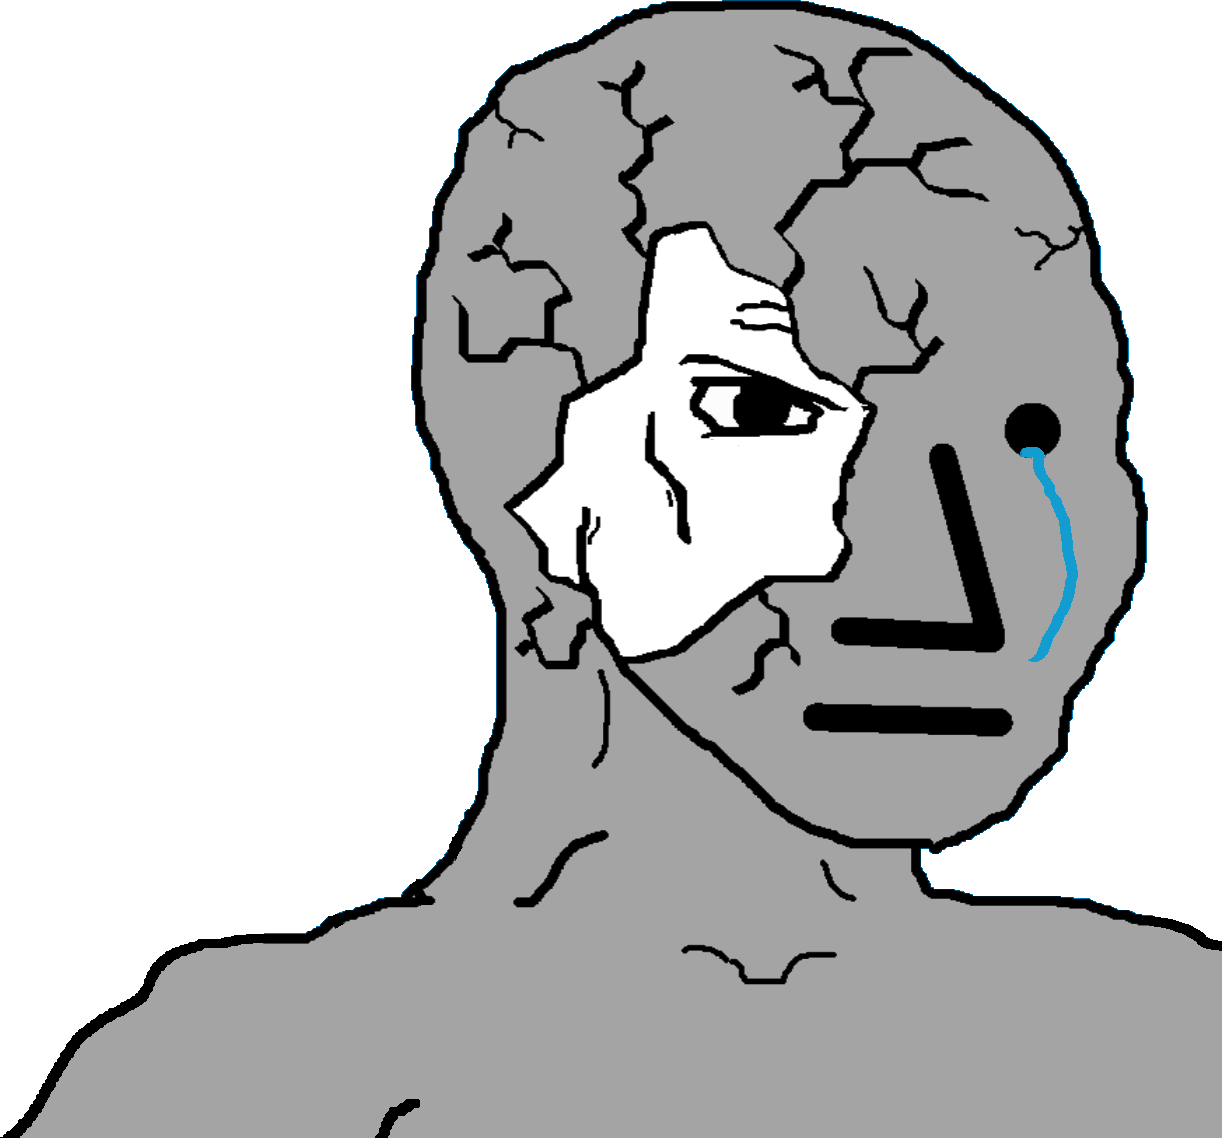
Label: 5_NPC